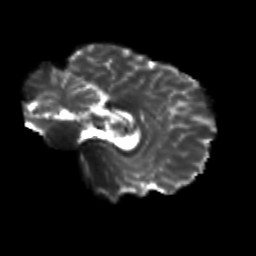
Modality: T2w
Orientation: sagittal
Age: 18
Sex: female
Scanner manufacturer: siemens
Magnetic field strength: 3 T
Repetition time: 3.5 s
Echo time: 0.125 s